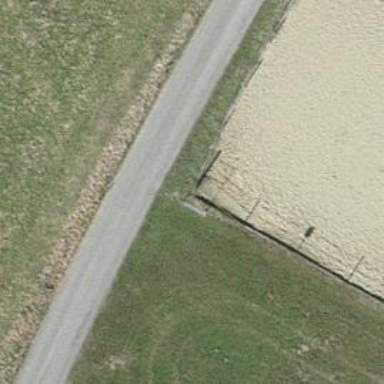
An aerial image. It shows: Fence.